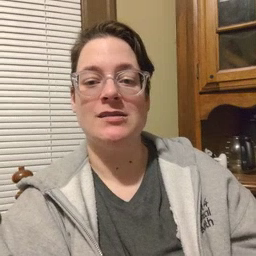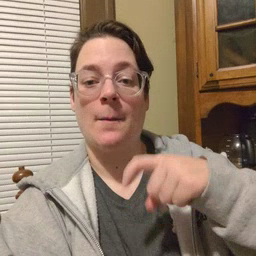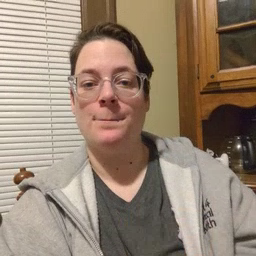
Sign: time